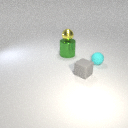
small gray rubber cube to the left of small cyan rubber sphere